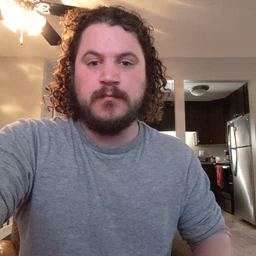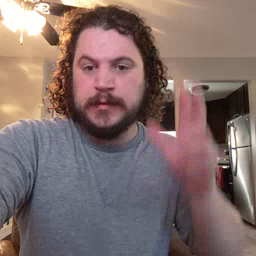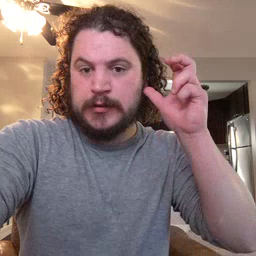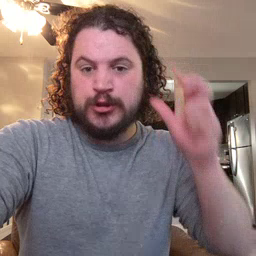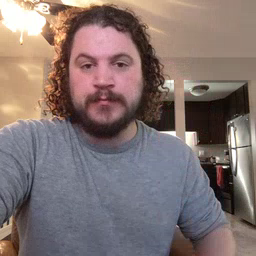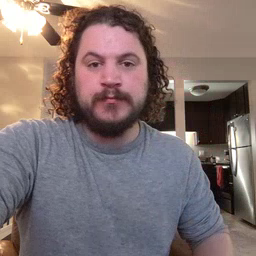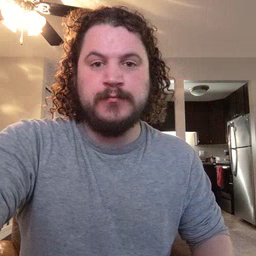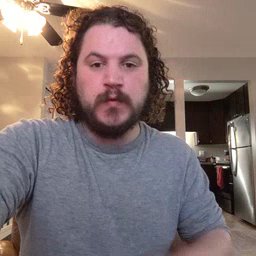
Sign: hear